Question: I'm doing an internship over the summer and have ended up doing some work on an access database. I have been searching for a way to use VBA code to append a location number which the user has selected from a query in a subform (shown in the picture) and a number which they entered into a text box on a previous form, to an existing table. This table has autonumber as the primary key.
To summarise when the user clicks "Select Site" I would like access to copy a code from a text box on another form and copy whichever location they have selected/highlighted (in this case 9.01) and use the two of them to form a new record in an existing table. I only need to copy the 9.01 - not the whole record.
Any help would be much appreciated!

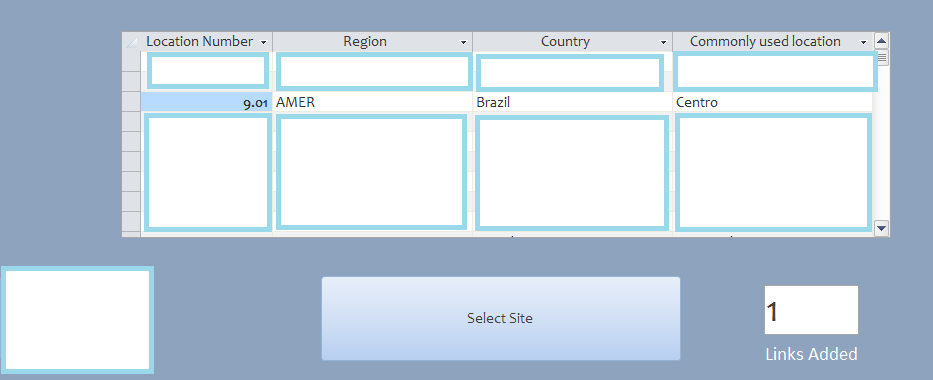
Answer: You can use code like this to accomplish what you want to do. insert this code to the Click event on your button and change the form, table, column, and parameter names to what you need:
'''
On Error GoTo ErrorHandler
Dim db As DAO.Database
Dim qdf As DAO.QueryDef
Set db = CurrentDb()
Set qdf = db.CreateQueryDef("", "INSERT INTO [MyTable] (MyCol1, MyCol2) VALUES ([MyVal1], [MyVal2])")
qdf.Parameters("[MyVal1]") = Forms![MyForm1]![MyControl1]
qdf.Parameters("[MyVal2]") = Forms![MyForm2]![MyControl2]
qdf.ReturnsRecords = False
qdf.Execute
ExitMe:
Set qdf = Nothing
Set db = Nothing
Exit Sub
ErrorHandler:
MsgBox Err.Number & ": " & Err.Description
GoTo ExitMe
'''